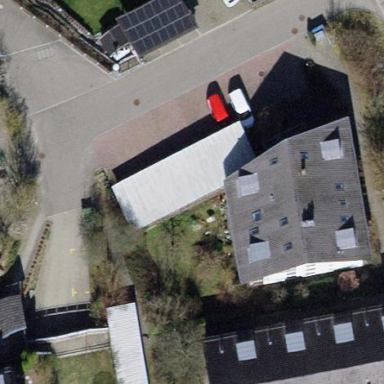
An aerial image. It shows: Building with flat roof.